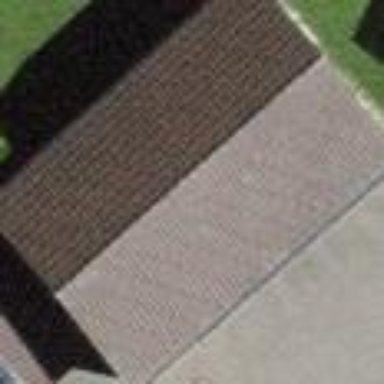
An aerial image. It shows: View of roof of building.